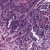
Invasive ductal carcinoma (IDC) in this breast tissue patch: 1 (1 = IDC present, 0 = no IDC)